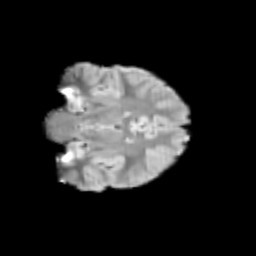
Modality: T2w
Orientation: coronal
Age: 9
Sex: female
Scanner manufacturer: siemens
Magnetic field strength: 3 T
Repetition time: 3.8 s
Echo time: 0.07 s